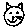
Label: cat